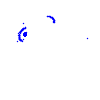
Particle: electron